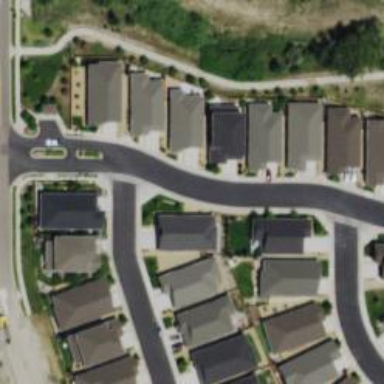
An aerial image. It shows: Driveway leading to service road.